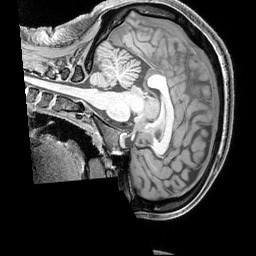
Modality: T1w
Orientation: sagittal
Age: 25
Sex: female
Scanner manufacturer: siemens
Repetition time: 2.3 s
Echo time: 0.00226 s